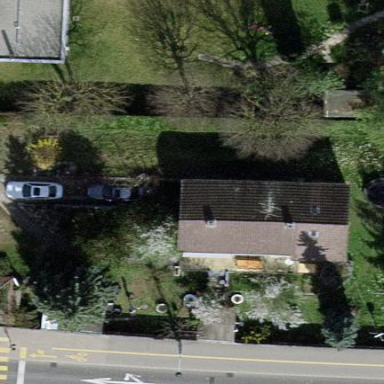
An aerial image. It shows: Garden enclosed by fence.